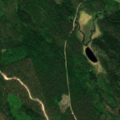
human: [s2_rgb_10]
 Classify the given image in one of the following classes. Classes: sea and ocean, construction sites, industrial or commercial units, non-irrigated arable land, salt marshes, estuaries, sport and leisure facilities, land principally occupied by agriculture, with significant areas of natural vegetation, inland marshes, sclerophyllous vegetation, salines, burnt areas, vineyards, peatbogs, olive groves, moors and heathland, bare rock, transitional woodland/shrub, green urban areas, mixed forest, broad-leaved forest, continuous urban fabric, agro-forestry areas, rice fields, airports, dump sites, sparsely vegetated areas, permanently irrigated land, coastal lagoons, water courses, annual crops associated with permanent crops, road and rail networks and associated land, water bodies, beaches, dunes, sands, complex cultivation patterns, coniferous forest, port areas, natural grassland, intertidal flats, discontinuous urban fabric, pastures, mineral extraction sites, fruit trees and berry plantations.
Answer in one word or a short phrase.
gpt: coniferous forest, mixed forest